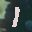
Label: 1